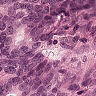
Metastatic tissue present: yes